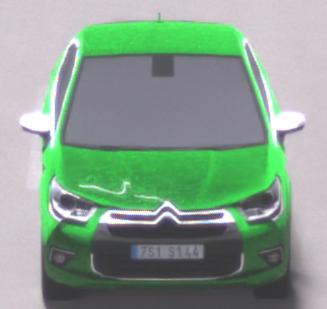
Make: Citroen
Model: DS 4 VTi 120
Detailed model: DS 4
Model produced from: 2011/05
Model produced until: 2015/01
Doors: 5
Color: green
Road condition: dry road
Daytime: not specified
Contrast: high contrast